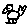
Label: bird